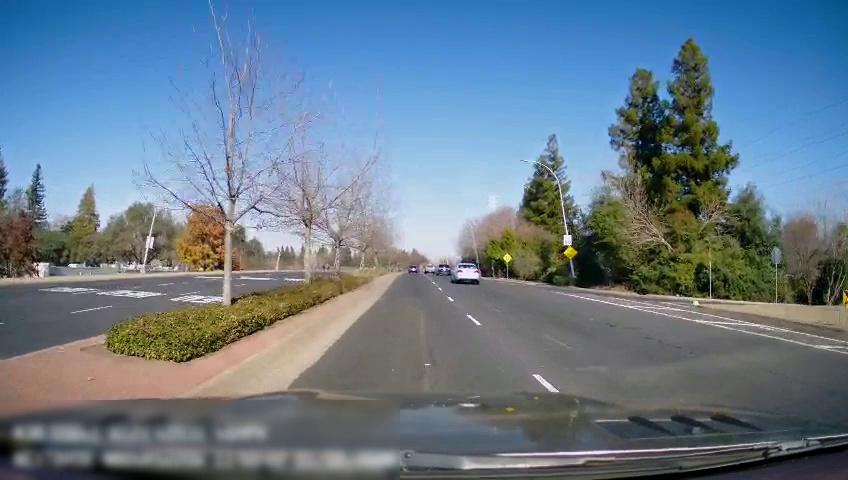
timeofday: Day
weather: Sunny
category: Drivable Space
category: Drivable Space
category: Vehicles | Car
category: Vehicles | Car
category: Vehicles | Truck
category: Lanes | Current Lane
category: Lanes | Opposite Lane
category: Lanes | Opposite Lane
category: Lanes | Alternate Lane
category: Lanes | Alternate Lane
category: Traffic | Signs
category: Traffic | Signs